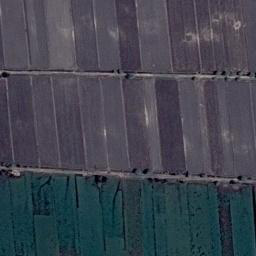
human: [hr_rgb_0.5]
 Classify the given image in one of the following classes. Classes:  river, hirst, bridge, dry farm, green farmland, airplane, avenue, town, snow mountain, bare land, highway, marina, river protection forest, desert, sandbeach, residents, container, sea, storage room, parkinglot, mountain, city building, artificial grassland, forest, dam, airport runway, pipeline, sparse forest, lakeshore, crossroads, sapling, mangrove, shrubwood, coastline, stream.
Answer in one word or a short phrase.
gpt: green farmland